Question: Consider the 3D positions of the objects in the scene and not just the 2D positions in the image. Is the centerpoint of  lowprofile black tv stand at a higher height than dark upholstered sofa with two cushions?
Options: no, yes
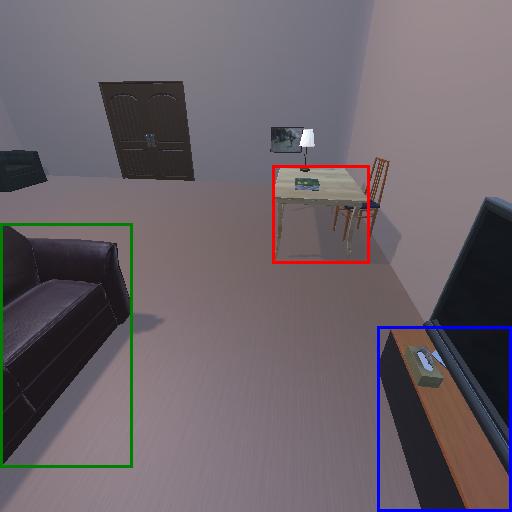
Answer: no